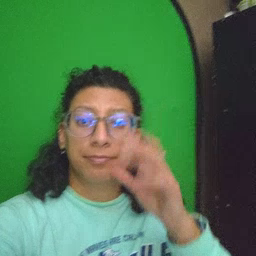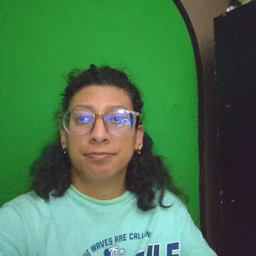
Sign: mom